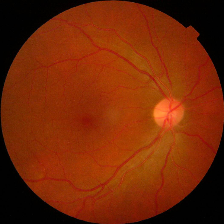
Diabetic retinopathy grade: No DR